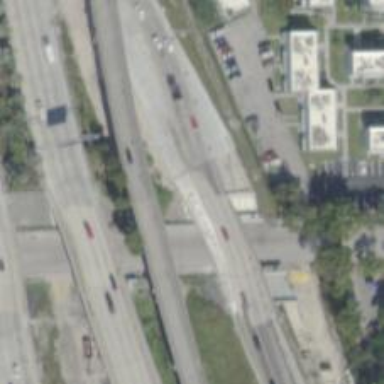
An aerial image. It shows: Bridge with asphalt surface. It is part of motorway link.